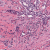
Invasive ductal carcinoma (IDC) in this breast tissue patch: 1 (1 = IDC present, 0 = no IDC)